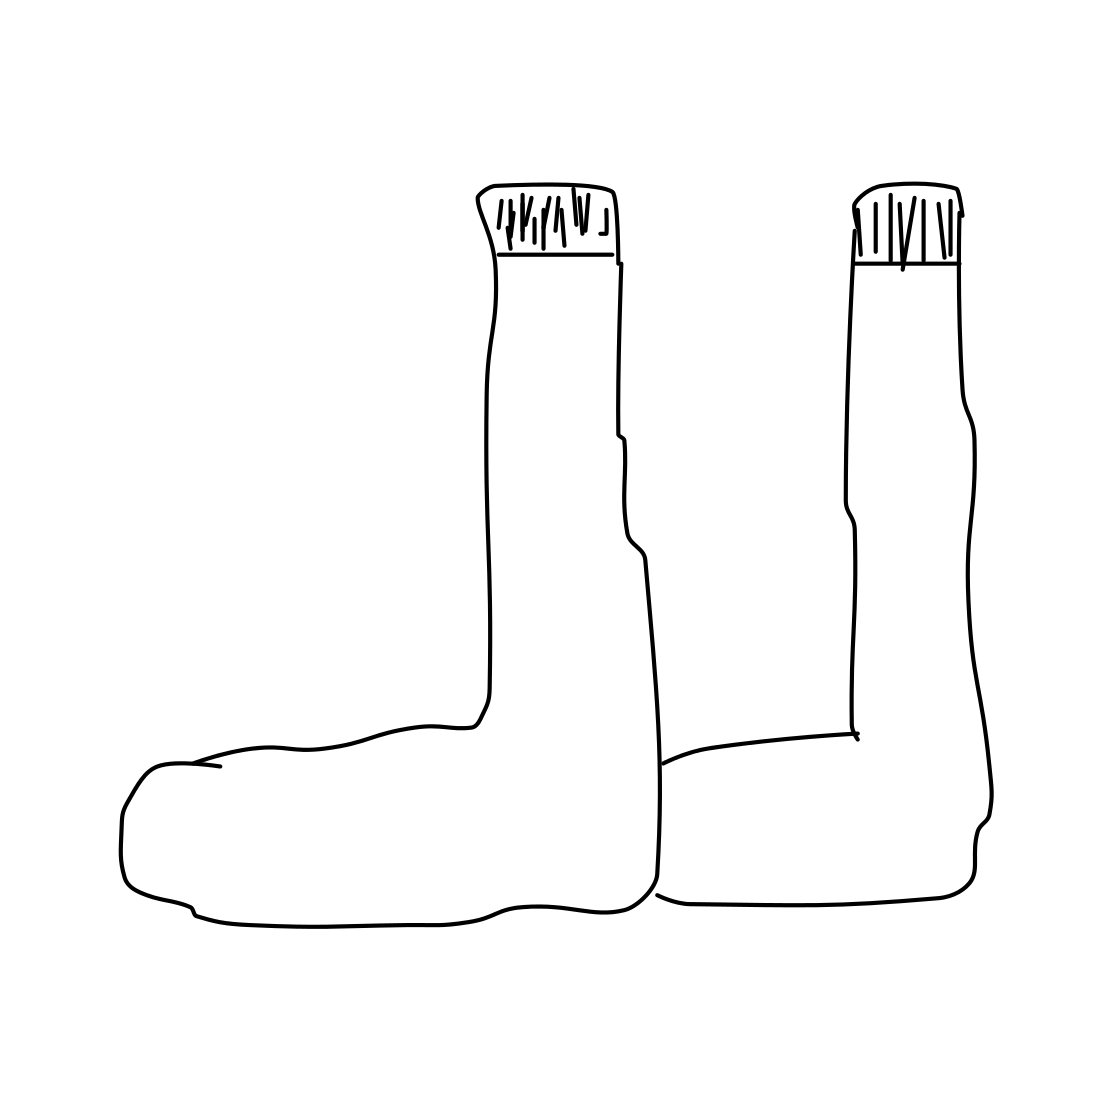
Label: socks